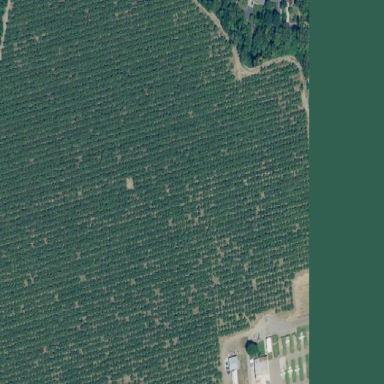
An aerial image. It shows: Orchard.